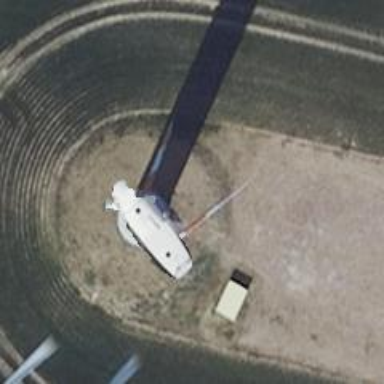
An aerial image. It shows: Wind generator in the form of horizontal axis wind turbine.